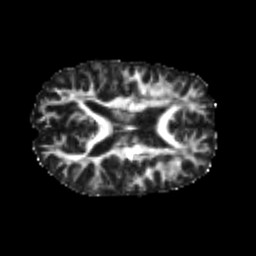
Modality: FA
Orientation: axial
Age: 21
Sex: male
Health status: healthy
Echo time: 0.074 s